Aerial crown-view tile of a tropical tree (Barro Colorado Island, Panama), acquired 20250124:
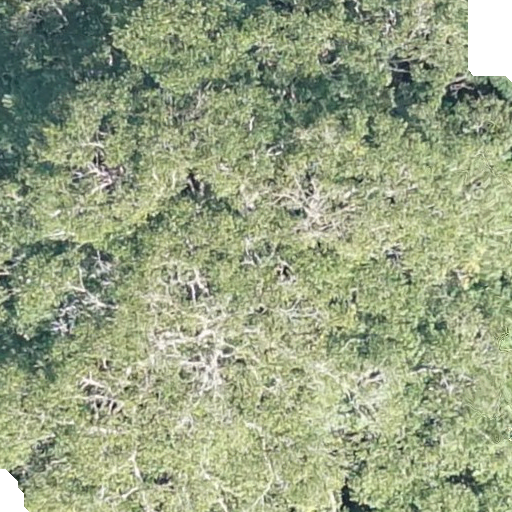
Species: Dipteryx oleifera
GBIF accepted scientific name: Dipteryx oleifera
Crown area: 648.058 m²